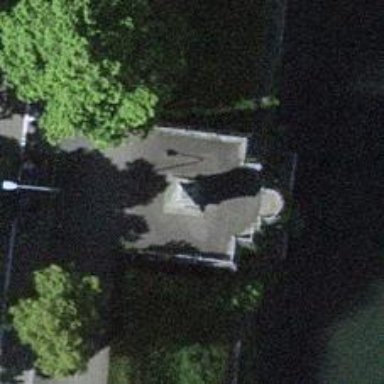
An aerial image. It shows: Memorial site with historic significance.